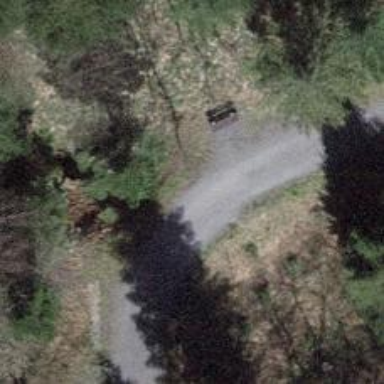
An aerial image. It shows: Dirt track road with bridge.